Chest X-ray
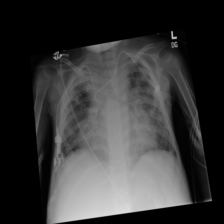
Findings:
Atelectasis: negative
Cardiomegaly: positive
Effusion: positive
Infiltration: positive
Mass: negative
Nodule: negative
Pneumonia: negative
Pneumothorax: negative
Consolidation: positive
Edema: negative
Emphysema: negative
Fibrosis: negative
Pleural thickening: positive
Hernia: negative